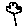
Label: flower